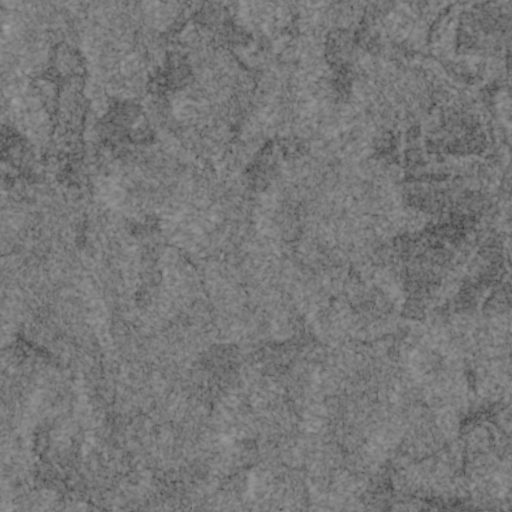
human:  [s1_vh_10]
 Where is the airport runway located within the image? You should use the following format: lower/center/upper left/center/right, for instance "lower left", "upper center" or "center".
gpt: The airport runway is located in the lower right of the image.
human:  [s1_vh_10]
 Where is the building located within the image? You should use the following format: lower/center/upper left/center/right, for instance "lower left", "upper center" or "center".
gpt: The building is located in the lower right of the image.
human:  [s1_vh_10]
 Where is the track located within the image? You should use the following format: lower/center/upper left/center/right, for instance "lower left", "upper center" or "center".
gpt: There is no track in the image.

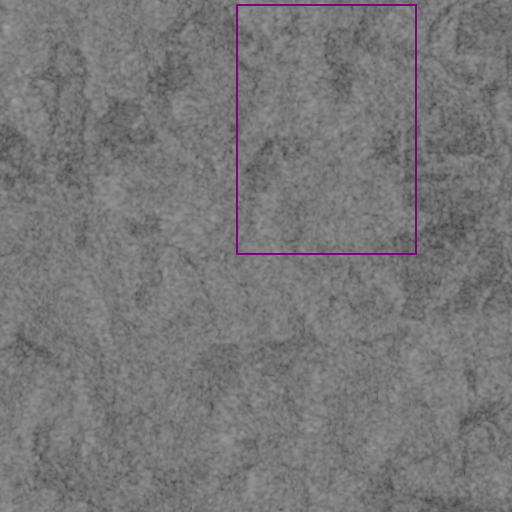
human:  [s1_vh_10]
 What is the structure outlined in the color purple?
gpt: There is no purple outline.
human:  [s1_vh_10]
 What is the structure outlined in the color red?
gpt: There is no structure outlined in red.